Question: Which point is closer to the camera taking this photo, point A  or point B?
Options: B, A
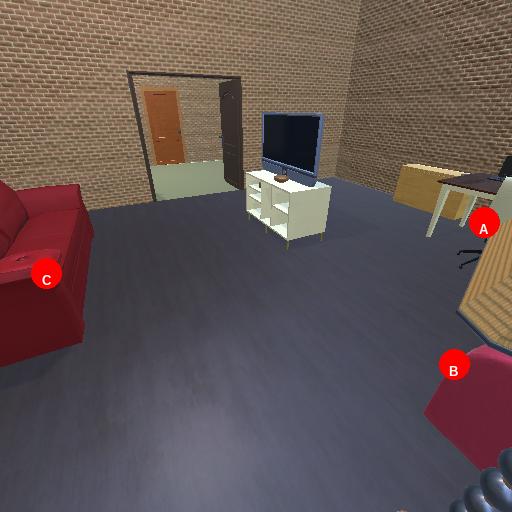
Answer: B